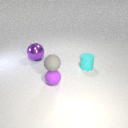
large purple metal sphere behind small purple rubber sphere